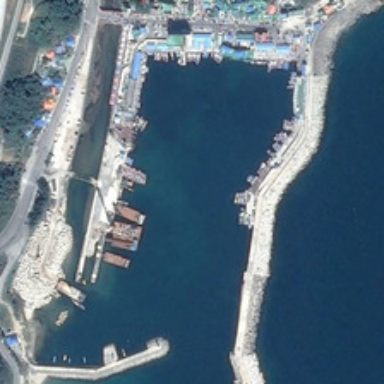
A port with some boats are near some buildings .